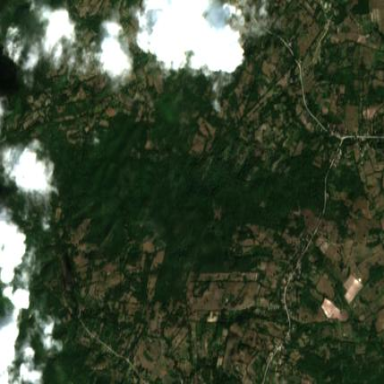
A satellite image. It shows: Fell within forest area.